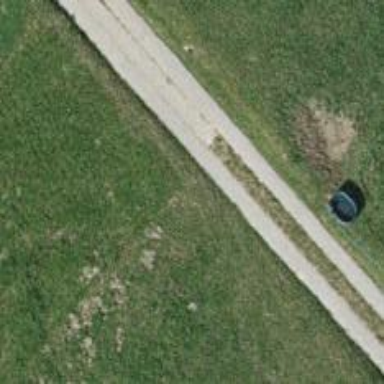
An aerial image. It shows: Well-maintained track road of grade 1.